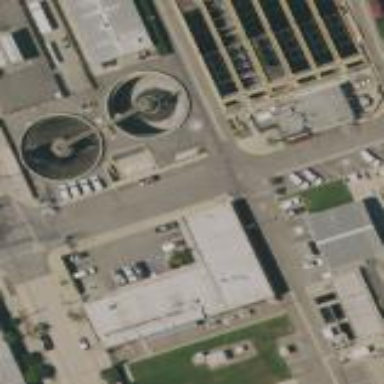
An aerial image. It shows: Industrial building.